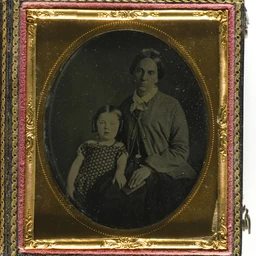
Title: Untitled (Woman and Little Girl)
Artist: Unknown
Caption: untitled (woman and little girl), ambrotype, 19th century, photographic process, photography, photograph, unknown, a work made of ambrotype., photography and media, art institute of chicago